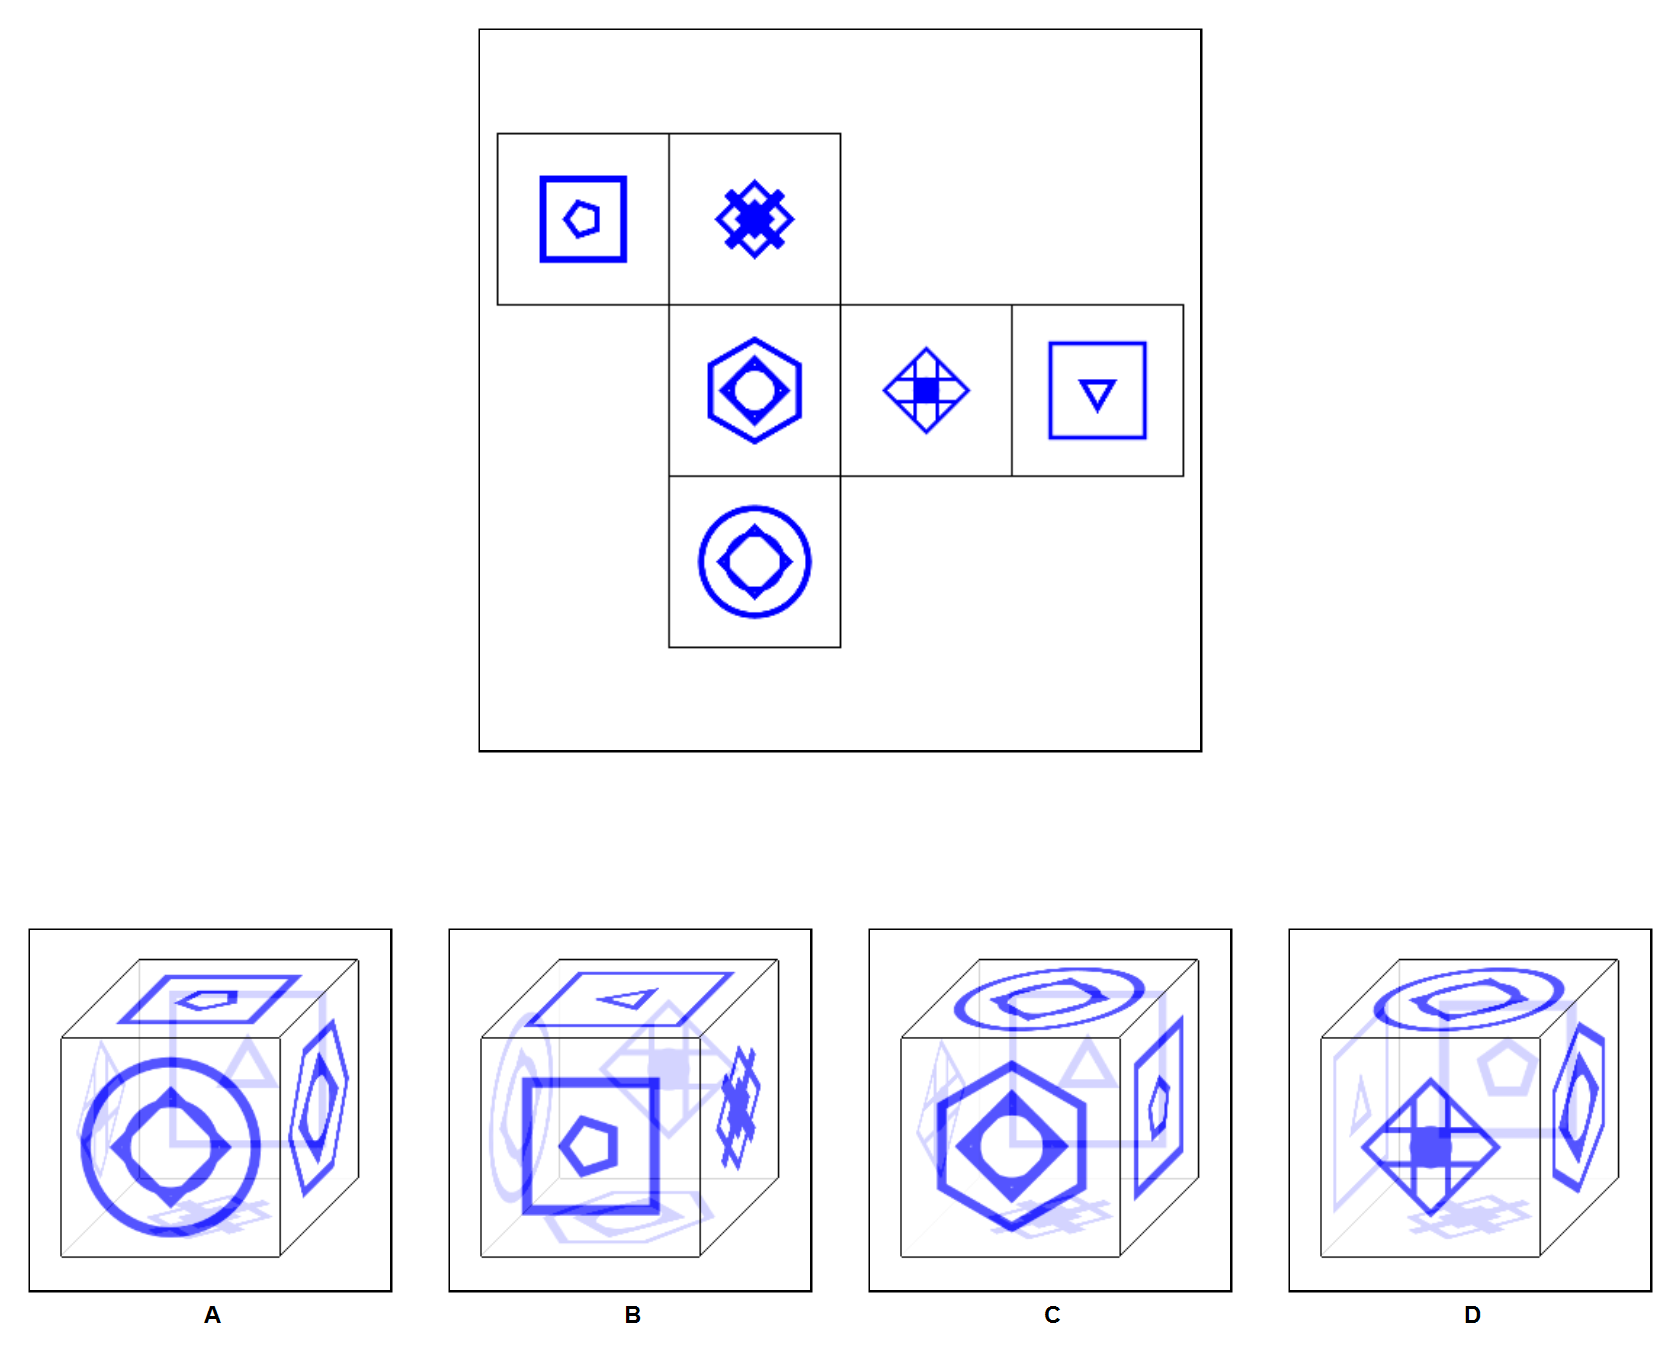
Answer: A